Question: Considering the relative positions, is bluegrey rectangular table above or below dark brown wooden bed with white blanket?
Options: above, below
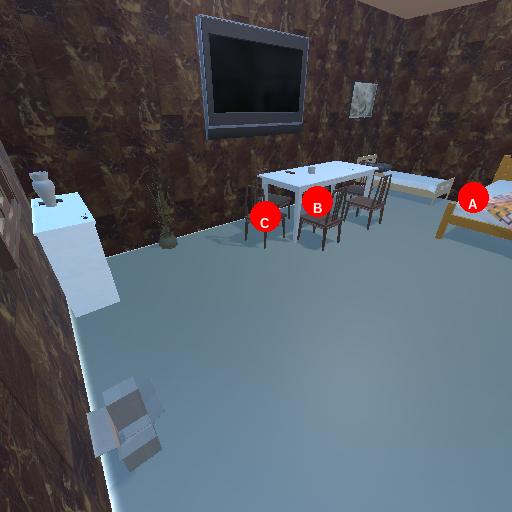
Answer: above